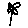
Label: flower